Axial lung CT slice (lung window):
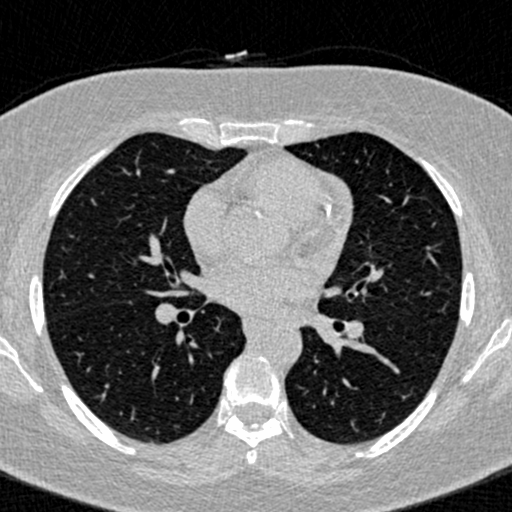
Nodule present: no